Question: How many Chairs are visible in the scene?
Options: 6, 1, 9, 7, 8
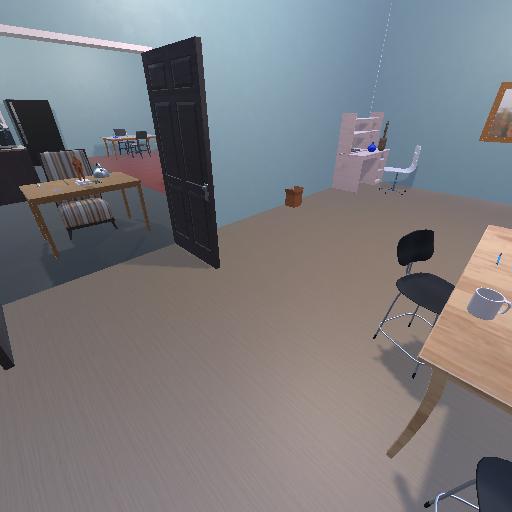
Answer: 6